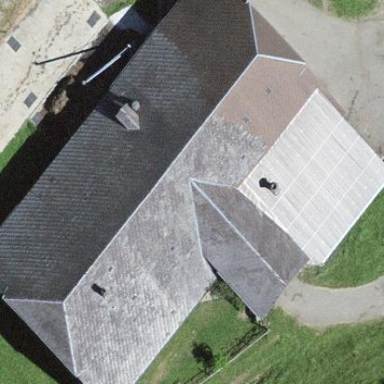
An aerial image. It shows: Farm building.